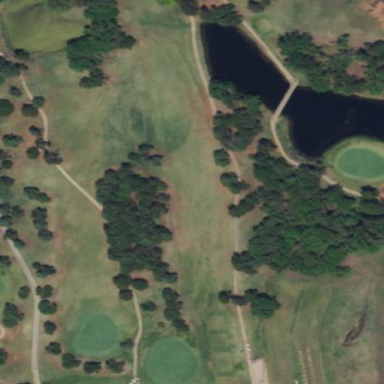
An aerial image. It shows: Meadow used as golf fairway.